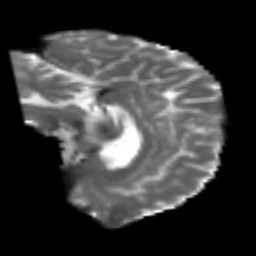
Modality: T2w
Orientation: sagittal
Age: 50
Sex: male
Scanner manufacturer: siemens
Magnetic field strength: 3 T
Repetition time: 4.999 s
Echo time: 0.07946 s